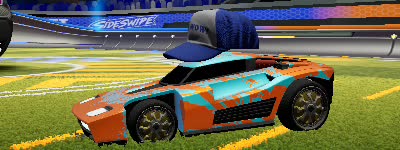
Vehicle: breakout